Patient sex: M
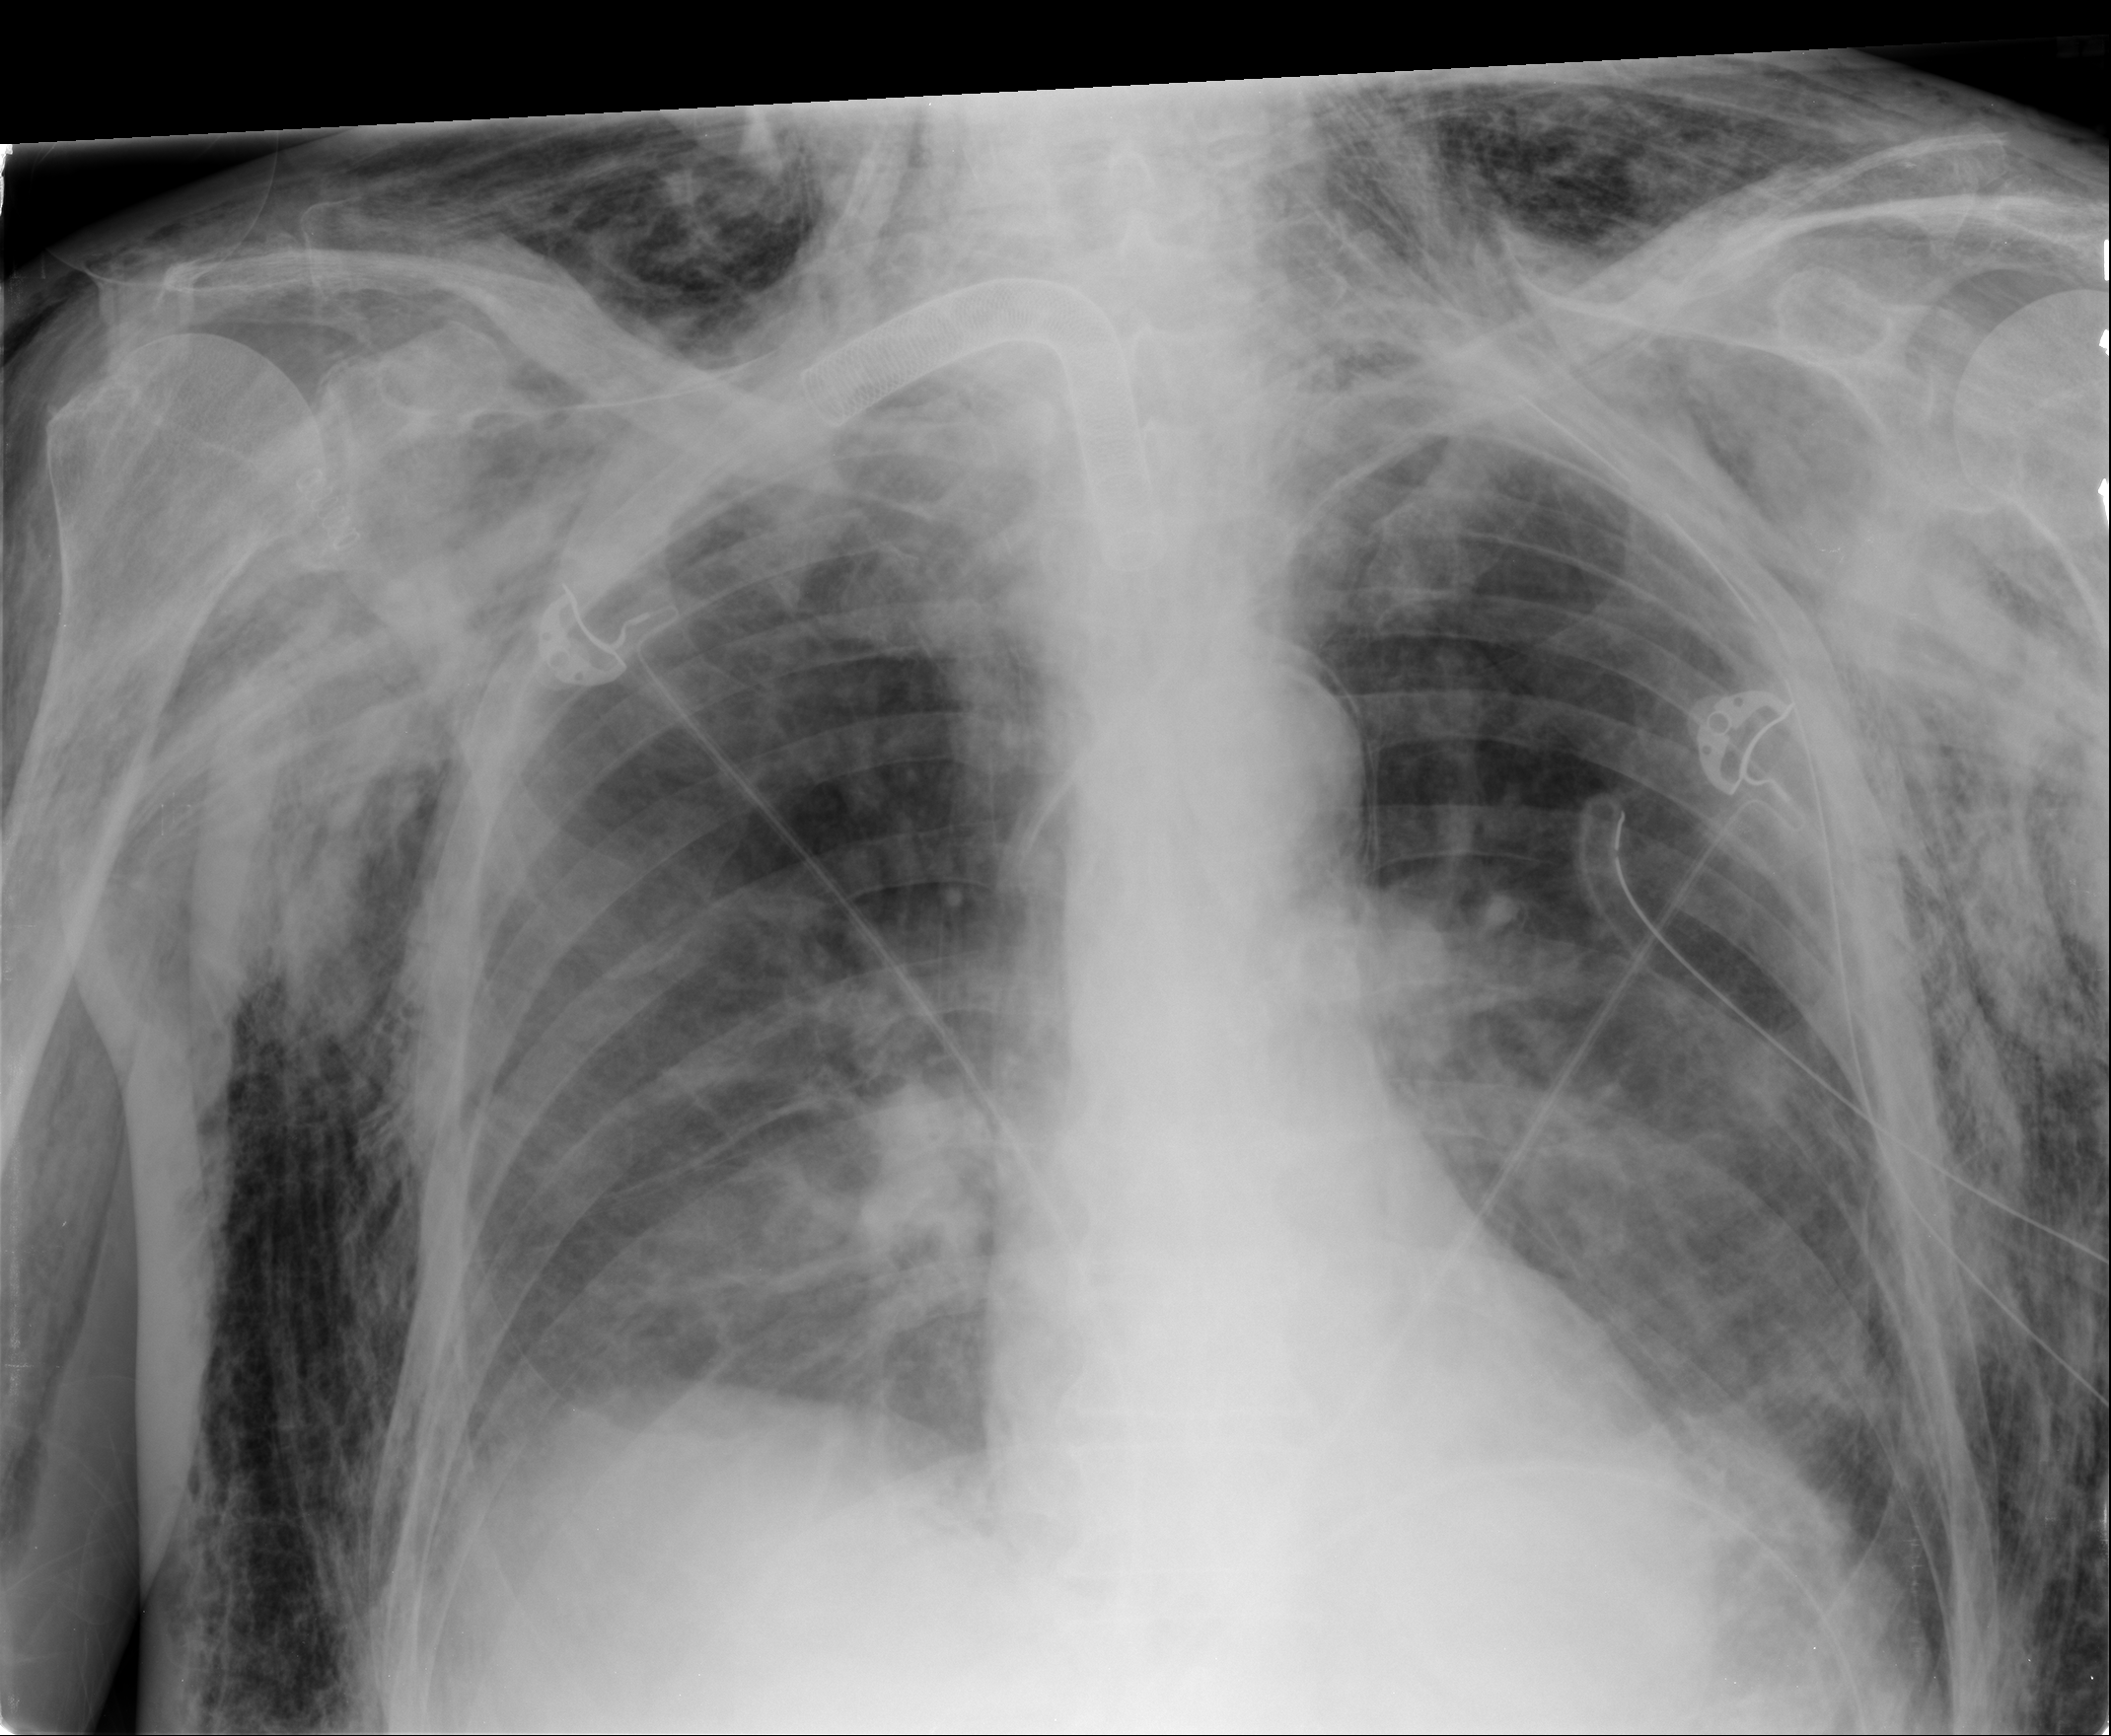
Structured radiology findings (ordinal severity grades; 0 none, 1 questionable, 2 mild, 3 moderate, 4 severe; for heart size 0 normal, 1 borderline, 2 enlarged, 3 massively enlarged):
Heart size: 0
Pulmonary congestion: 2
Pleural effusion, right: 2
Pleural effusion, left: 1
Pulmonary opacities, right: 0
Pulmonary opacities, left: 0
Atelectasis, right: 2
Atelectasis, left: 2